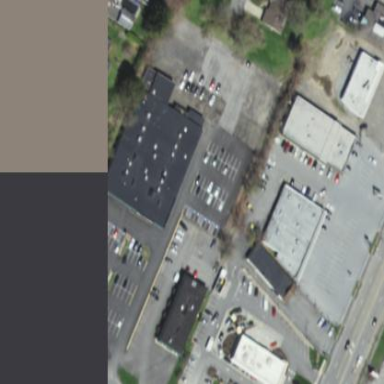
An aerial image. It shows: Parking area with surface.